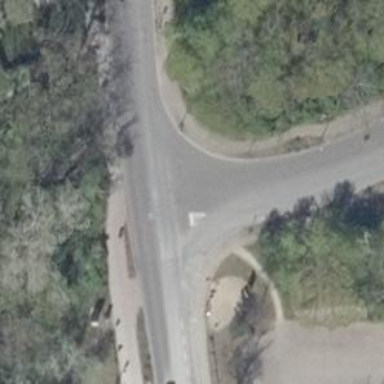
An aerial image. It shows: Road with "give way" sign.